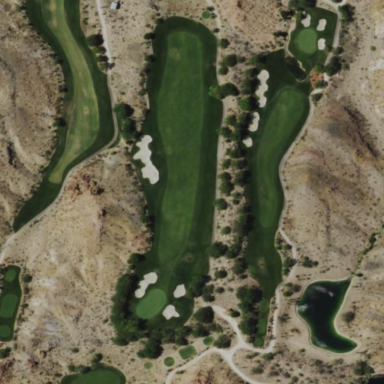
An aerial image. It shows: Area of rough grass used for golf.